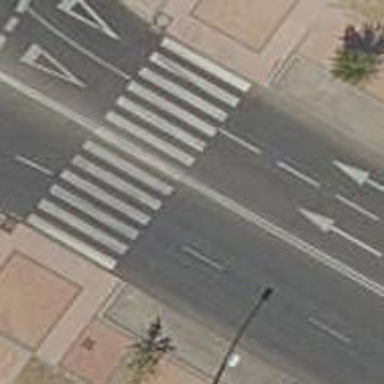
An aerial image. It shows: Zebra crossing on the road.